Aerial crown-view tile of a tropical tree (Barro Colorado Island, Panama), acquired 20240611:
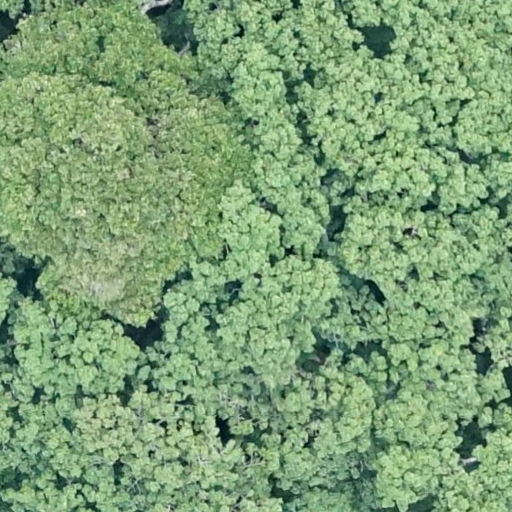
Species: Ceiba pentandra
GBIF accepted scientific name: Ceiba pentandra
Crown area: 827.58 m²